Question: My divs are overlapping in chrome(latest version), they are fine in firefox and amazingly enough, internet explorer. I made a real quick and simplified jsfiddle so you can see what I mean, if opened with google chrome you can see it overlapping. Anyone know what is going on? I tried putting in a 'clear' div but didn't seem to do anything. I'm a beginner so please bear that in mind. Thank you.
<URL>

'''
<div id="container">
<div id="thumbnails">
<div class="web" id="art1">
<img src="http://www.warrenphotographic.co.uk/photography/bigs/03534-Silver-tabby-cat-white-background.jpg" id="img1"/>
<div class="caption1">
<p id="thumbnailTitle">Title</p>
<p id="thumbnailSubtitle">SUBTITLE</p>
</div>
</div>
<div class="graphic" id="art2">
<img src="http://www.southbham.cats.org.uk/uploads/images/pages/cat-stalking-crop.jpg" id="img2"/>
<div class="caption2">
<p id="thumbnailTitle">Title</p>
<p id="thumbnailSubtitle">SBTITLE</p>
</div>
</div>
<div class="web" id="art3">
<img src="http://upload.wikimedia.org/wikipedia/commons/d/d4/Cat_March_2010-1a.jpg" id="img3"/>
<div class="caption3">
<p id="thumbnailTitle">Title</p>
<p id="thumbnailSubtitle">SUBTTLE</p>
</div>
</div>
<div class="clear"></div>
<div class="illustration" id="art4">
<img src="http://media.npr.org/assets/img/2012/09/20/stripey-kitty-d1332c13945e17c5add3810e5ca39c269af872b8-s6-c10.jpg" id="img4"/>
<div class="caption4">
<p id="thumbnailTitle">Title</p>
<p id="thumbnailSubtitle">SUBTITLE</p>
</div>
</div>
<div class="graphic" id="art5">
<img src="http://adam1cor.files.wordpress.com/2011/10/cat1.jpg?w=300&h=300" id="img5"/>
<div class="caption5">
<p id="thumbnailTitle">Title</p>
<p id="thumbnailSubtitle">SUBTITLE</p>
</div>
</div>
</div>
</div>
'''
CSS
'''
#container {
width:80%;
}
.clear {
clear: both;
padding:5ex;
}
div #art1, #art2, #art3, #art4, #art5 {
width: 20%;
height: 100px;
display: inline-block;
margin: 5px;
cursor: pointer;
}
div img {
opacity: 0.5;
height: 70%;
}
.caption1, .caption2, .caption3, .caption4, .caption5, .caption6, .caption7, .caption8 {
margin-top: -5px;
width: 100%;
display: inline-block;
height:40px;
}
.caption4 {
margin-top: -4px;
}
#thumbnailTitle {
font-family: 'Open Sans';
color: #a5a4a4;
font-size: 0.9em;
letter-spacing: 1px;
font-weight: 600;
margin:0px 0 10px 0;
}
#thumbnailSubtitle {
font-family: 'Open Sans';
color: #a5a4a4;
font-size: 0.8em;
font-weight: normal;
letter-spacing: 1px;
margin:-10px 0 50px 0;
padding-bottom: 20px;
}
div img {
width: 100%;
height: 100%;
}
#thumbnails div#art4 {
width: 40.4%;
}
'''
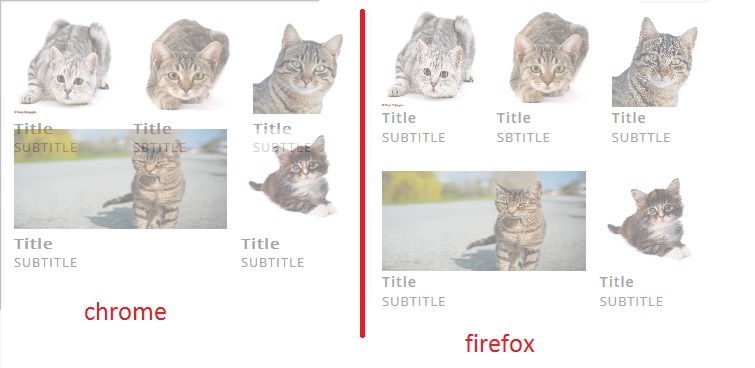
Answer: I had to baseline your code, there were so many non best practices used it was just easier for me to refactor the code:
<URL>
'''
<div class="container">
<div class="thumbnails">
<div class="art">
<img src="http://www.warrenphotographic.co.uk/photography/bigs/03534-Silver-tabby-cat-white-background.jpg" />
<div class="caption">
<div class="title">Title1</div>
<div class="subtitle">SUBTITLE1</div>
</div>
</div>
<div class="art">
<img src="http://www.southbham.cats.org.uk/uploads/images/pages/cat-stalking-crop.jpg" />
<div class="caption">
<div class="title">Title2</div>
<div class="subtitle">SUBTITLE2</div>
</div>
</div>
<div class="art">
<img src="http://upload.wikimedia.org/wikipedia/commons/d/d4/Cat_March_2010-1a.jpg" />
<div class="caption">
<div class="title">Title3</div>
<div class="subtitle">SUBTITLE3</div>
</div>
</div>
</div>
<div class="thumbnails">
<div class="art">
<img src="http://media.npr.org/assets/img/2012/09/20/stripey-kitty-d1332c13945e17c5add3810e5ca39c269af872b8-s6-c10.jpg" />
<div class="caption">
<div class="title">Title4</div>
<div class="subtitle">SUBTITLE4</div>
</div>
</div>
<div class="art">
<img src="http://adam1cor.files.wordpress.com/2011/10/cat1.jpg?w=300&h=300" />
<div class="caption">
<div class="title">Title5</div>
<div class="subtitle">SUBTITLE5</div>
</div>
</div>
</div>
</div>
'''
'''
.container {}
.thumbnails { overflow:hidden; display:block; }
.art {
width:100px;
display: inline-block;
cursor: pointer;
}
.art img {opacity:0.5; width:100%; }
.art .caption {
width: 100%;
display: inline-block;
}
.art .caption. .title{
font-family: 'Open Sans';
color: #a5a4a4;
font-size: 0.9em;
letter-spacing: 1px;
font-weight: 600;
margin:0;
padding:0;
}
.art .caption .subtitle {
font-family: 'Open Sans';
color: #a5a4a4;
font-size: 0.8em;
font-weight: normal;
letter-spacing: 1px;
margin:0;
padding:0;
}
'''
'''
$(".art").mouseover(function() {
$(this).find('.title').css("background-color", "yellow");
$(this).find('.subtitle').css("background-color", "yellow");
$(this).find('img').css("opacity", "1");
}).mouseout(function(){
$(this).find('.title').css("background-color", "transparent");
$(this).find('.subtitle').css("background-color", "transparent");
$(this).find('img').css("opacity", "0.5");
});
'''
This should get you closer to a more dry solution of what your were going for.